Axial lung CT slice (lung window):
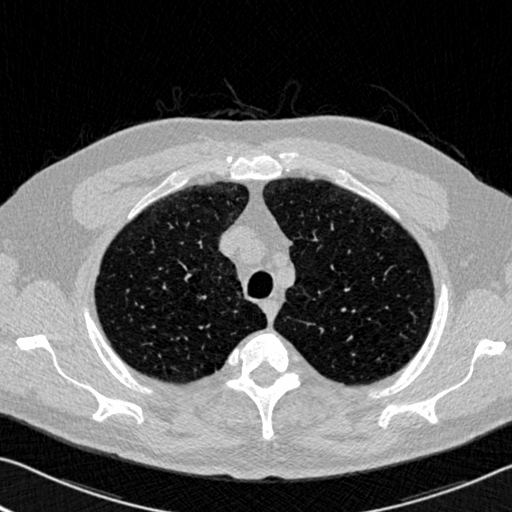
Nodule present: no